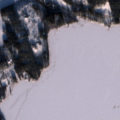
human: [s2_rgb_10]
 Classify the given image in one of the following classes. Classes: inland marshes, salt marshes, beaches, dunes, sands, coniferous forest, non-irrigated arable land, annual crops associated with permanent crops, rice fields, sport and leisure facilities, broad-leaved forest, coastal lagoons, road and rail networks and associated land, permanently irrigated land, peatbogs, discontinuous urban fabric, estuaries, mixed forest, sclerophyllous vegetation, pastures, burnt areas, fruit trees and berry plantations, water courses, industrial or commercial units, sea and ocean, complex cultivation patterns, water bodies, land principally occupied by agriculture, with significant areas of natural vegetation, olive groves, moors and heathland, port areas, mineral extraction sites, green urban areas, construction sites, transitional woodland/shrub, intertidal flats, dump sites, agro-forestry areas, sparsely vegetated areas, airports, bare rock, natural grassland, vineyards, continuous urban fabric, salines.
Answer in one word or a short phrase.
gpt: non-irrigated arable land, coniferous forest, mixed forest, transitional woodland/shrub, sea and ocean